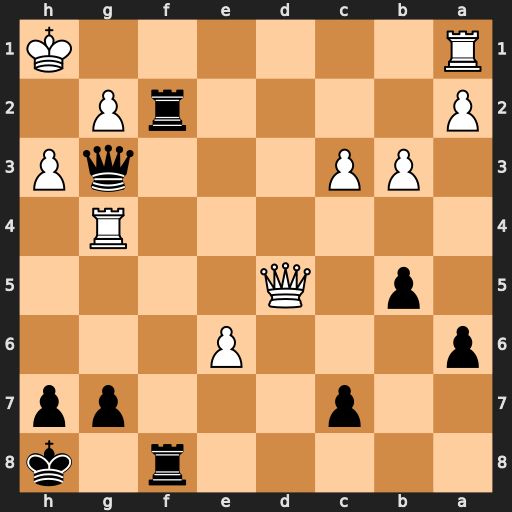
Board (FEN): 5r1k/2p3pp/p3P3/1p1Q4/6R1/1PP3qP/P4rP1/R6K
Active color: b
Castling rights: -
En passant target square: -
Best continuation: Rf1+ Rxf1 Rxf1#